Question: I would like to preface this by saying I am new to iOS.
I am currently trying to create a side push menu that when clicked on has icons beside each menu item. I currently have the side push menu working with several menu items listed, however, I am really struggling trying to get the images beside each item.
I have written the side push menu and list items programmatically with the code below.
'''
import UIKit
class SideMenuTable: UITableViewController {
let sideMenuImages = [UIImage(named: "Main"), UIImage(named: "Departments"), UIImage(named: "Deliveries"), UIImage(named: "Warehouse"), UIImage(named: "Help")]
var menu = [Menu]()
@IBOutlet weak var test: UIImageView!
override func viewDidLoad() {
super.viewDidLoad()
self.title = "Change Menu View"
menu = [
Menu(title: "Main"),
Menu(title: "Departments"),
Menu(title: "Deliveries"),
Menu(title: "Warehouse"),
Menu(title: "Help")
]
}
override func viewWillAppear(_ animated: Bool) {
if tableView.isHidden {
if let selectionIndexPath = tableView.indexPathForSelectedRow {
tableView.deselectRow(at: selectionIndexPath, animated: animated)
}
} else if tableView.isFocused {
if let selectionIndexPaths = tableView.indexPathForSelectedRow {
tableView.deselectRow(at: selectionIndexPaths, animated: animated)
}
}
super.viewWillAppear(animated)
}
override func numberOfSections(in tableView: UITableView) -> Int {
return 1
}
override func tableView(_ tableView: UITableView, numberOfRowsInSection section: Int) -> Int {
return menu.count
}
override func tableView(_ tableView: UITableView, cellForRowAt indexPath: IndexPath) -> UITableViewCell {
let cell = tableView.dequeueReusableCell(withIdentifier: "sideCell", for: indexPath)
let menuSide: Menu
// var image: UIImage = UIImage(named: ".png")
menuSide = menu[indexPath.row]
cell.textLabel!.text = menuSide.title
cell.textLabel?.textAlignment = .center
return cell
}
override func tableView(_ tableView: UITableView, didSelectRowAt indexPath: IndexPath) {
if(indexPath.section == 1) {
if(indexPath.row == 3) {
dismiss(animated: true, completion: nil)
performSegue(withIdentifier: "Warehouse", sender: self)
} else {
NSLog("NO SELECTION AVAILABLE")
}
}
}
}
'''
As you can see from the picture below.

I have started to attempt to solve my problem by inserting a UIImage into the prototype cells.
However, when I connect the UIImage as an outlet into the code above I receive this error. (NOTE: in the code above the outlet is named test)
<URL>
It is here where I am getting stuck.
I need to connect this outlet in order to add icons for the various menu items I have.
What am I missing?
Is there a different solution to this problem of creating icons for menu items?
Do I need to create a separate subclass?
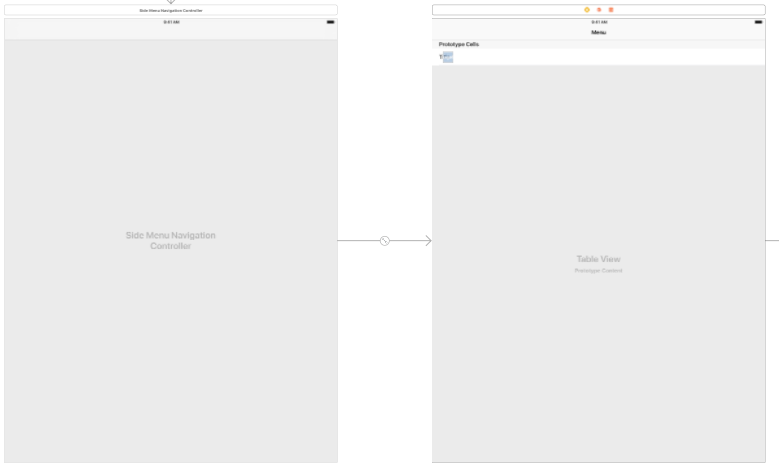
Answer: You need to create a custom class for UITableviewcell where you need to create IBOutlet to imageview and label.
Now you can access it in your cellForRowAtIndexPath method.
'''
override func tableView(_ tableView: UITableView, cellForRowAt indexPath: IndexPath) -> UITableViewCell {
let cell = tableView.dequeueReusableCell(withIdentifier: "sideCell", for: indexPath) as YourCustomCell
let menuSide: Menu
var image: UIImage = UIImage(named: ".png")
menuSide = menu[indexPath.row]
cell.customLabel!.text = menuSide.title
cell.customLabel?.textAlignment = .center
Cell.imgViewName.image = image
return cell
}
'''
Here customLabel and imgViewName is the name of your IBOutlets which you need to drag in you custom cell from storyboard also provide the name of custom cell in your storyboard by selecting that particular cell.